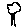
Label: tree